Question: After converting project to ARC, The converting operation removed all the - 'assign, retain' from the @properties decelerations, And left 'nonatomic' only.
'''
@property (nonatomic) AVCaptureVideoPreviewLayer *captureVideoPreviewLayer;
@property (nonatomic) IBOutlet UIBarButtonItem *cameraToggleButton;
'''
Even thogh "HE DID IT", xCode gives warnings on all the declarations in the project:

What is the problem?
And what should I do?
Thanks
Shani
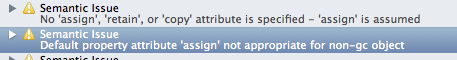
Answer: The conversion did not go well even though XCode did it, it just failed to do so. What you have to do is basically make the properties that were declared as assign, declared as weak, and the ones that were declared as retain, now declared as strong.
This is however not always the case, which is why you should take a look at this <URL> before proceeding.
Hope that helps.